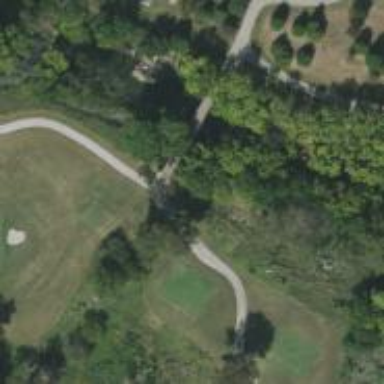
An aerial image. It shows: Path for golf carts.